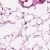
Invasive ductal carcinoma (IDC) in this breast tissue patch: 0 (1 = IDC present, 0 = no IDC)